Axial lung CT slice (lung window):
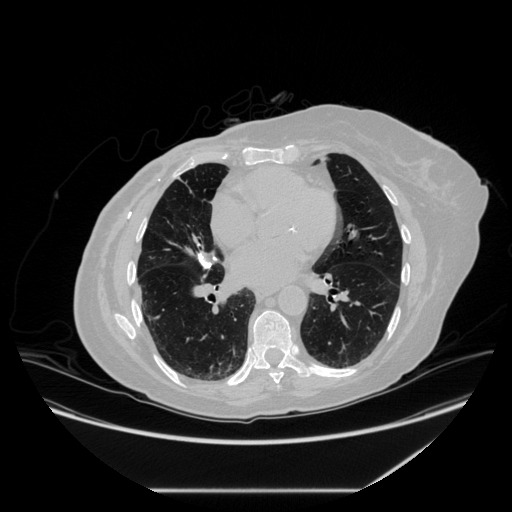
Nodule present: no